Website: walmart
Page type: payment
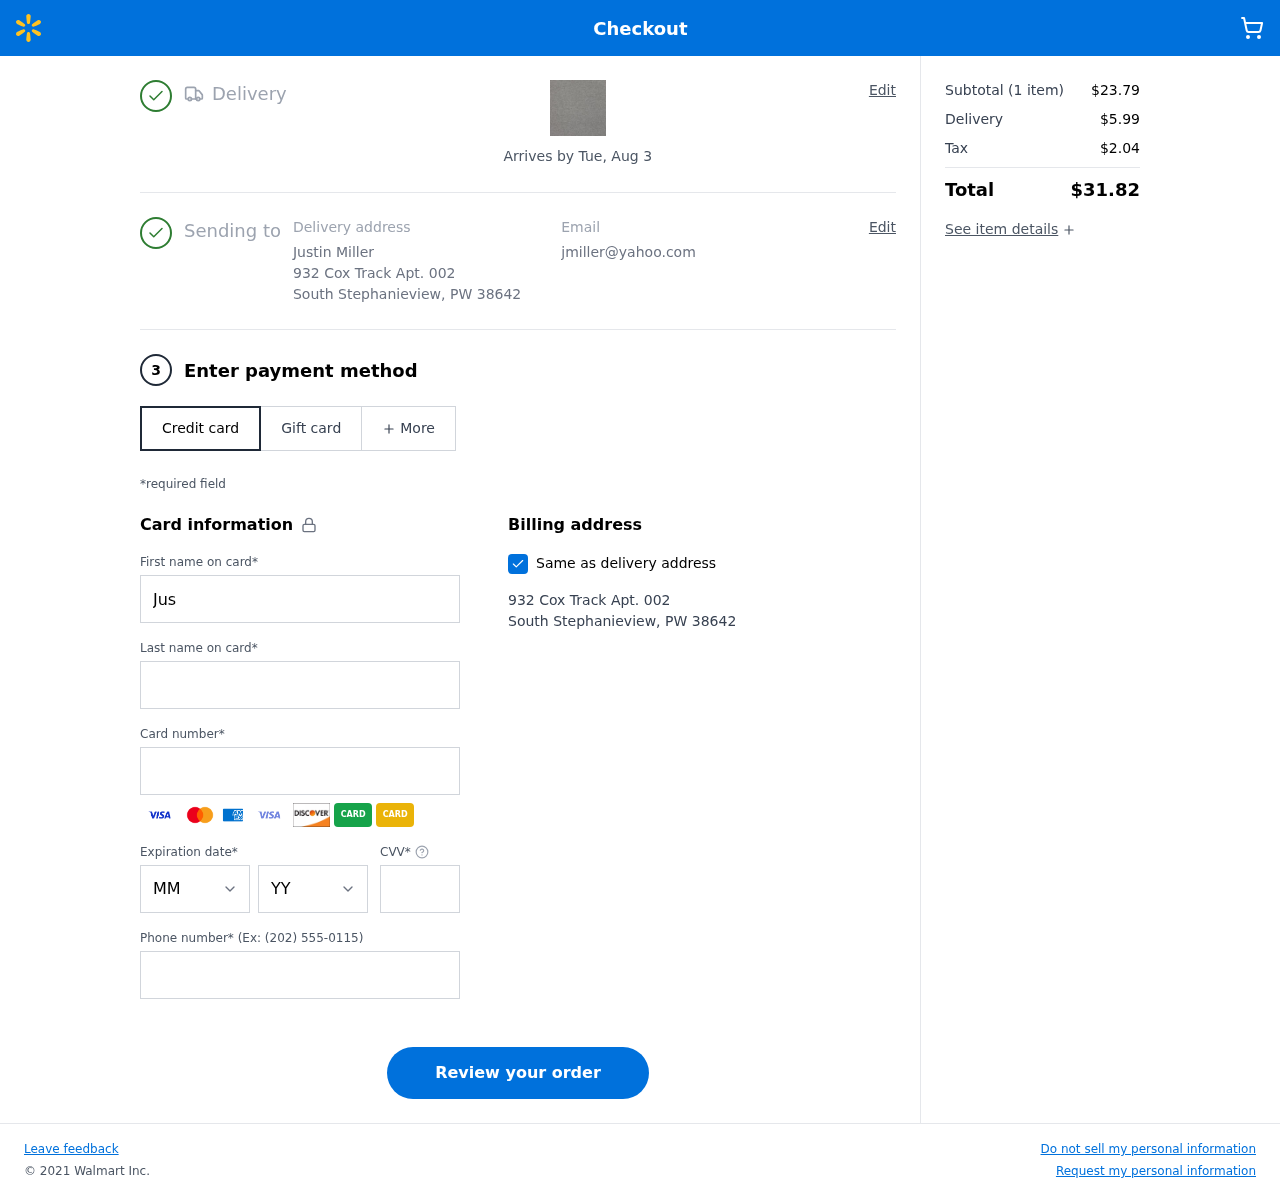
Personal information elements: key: PII_CARD_CVV
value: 082
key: PII_CARD_EXPIRY_MONTH
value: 08
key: PII_CARD_EXPIRY_YEAR
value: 26
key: PII_CARD_NUMBER
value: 4198 4474 2752 0207
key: PII_CITY
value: South Stephanieview
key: PII_EMAIL
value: jmiller@yahoo.com
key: PII_FIRSTNAME
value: Justin
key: PII_FULLNAME
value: Justin Miller
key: PII_LASTNAME
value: Miller
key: PII_PHONE
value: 6426797545
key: PII_POSTCODE
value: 38642
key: PII_STATE_ABBR
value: PW
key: PII_STREET
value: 932 Cox Track Apt. 002
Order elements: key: ORDER_DELIVERY_DATE
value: Arrives by Tue, Aug 3
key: ORDER_NUM_ITEMS
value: (1 item)
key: ORDER_SUBTOTAL
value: $23.79
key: ORDER_SHIPPING_COST
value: $5.99
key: ORDER_TAX
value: $2.04
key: ORDER_TOTAL
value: $31.82